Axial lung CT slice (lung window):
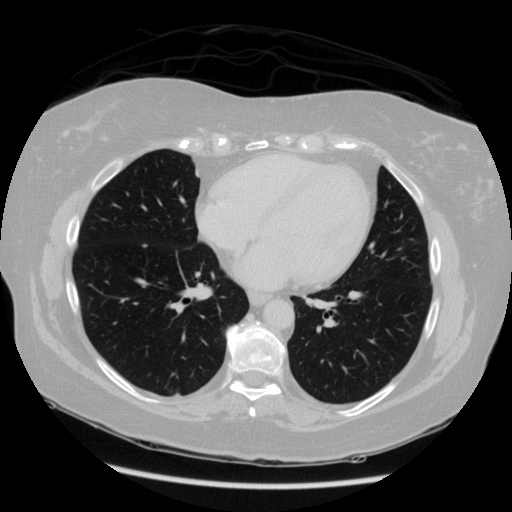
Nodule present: no